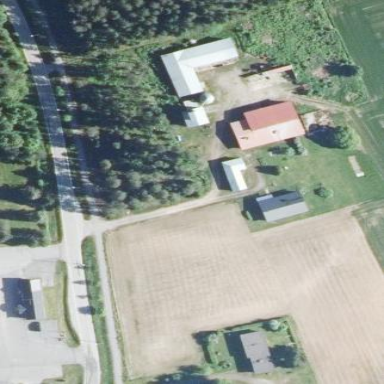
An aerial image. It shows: Farmyard area.